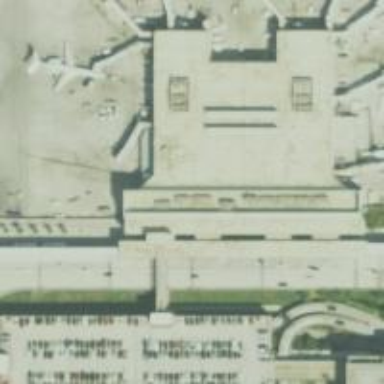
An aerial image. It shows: Airport security checkpoint.